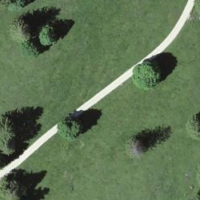
EUNIS habitat code: 23
Species observed at this site:
Primula veris